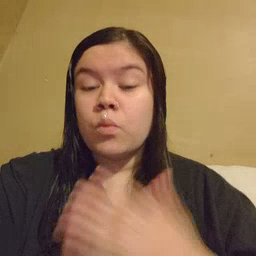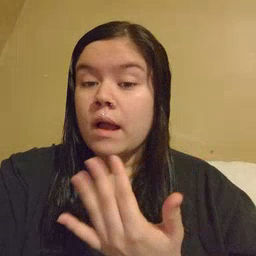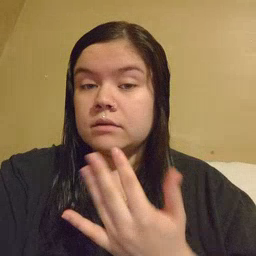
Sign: wait